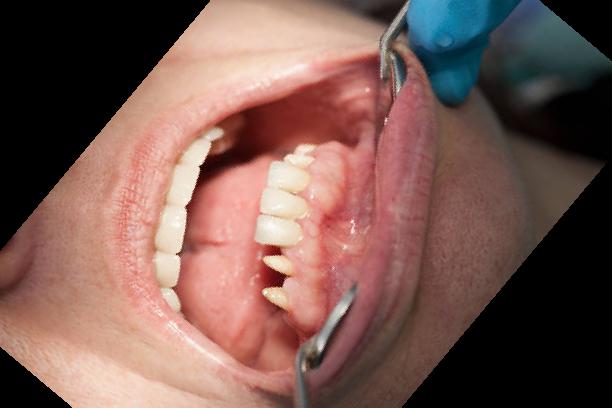
Condition: hypodontia